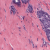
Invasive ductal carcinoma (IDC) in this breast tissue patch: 1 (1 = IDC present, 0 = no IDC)